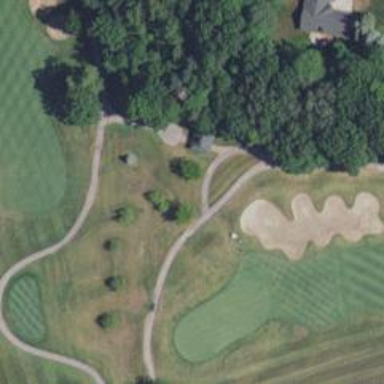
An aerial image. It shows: Service road designated as golf cart path.